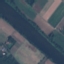
Land use / land cover class: River